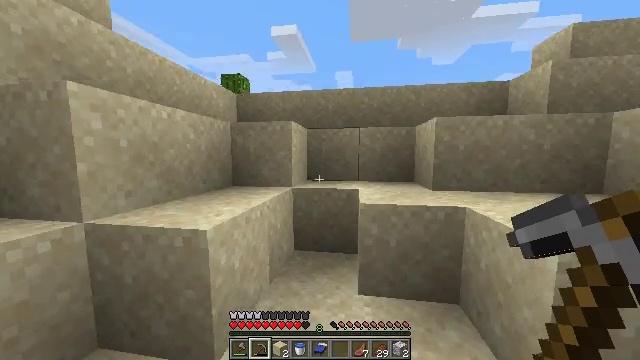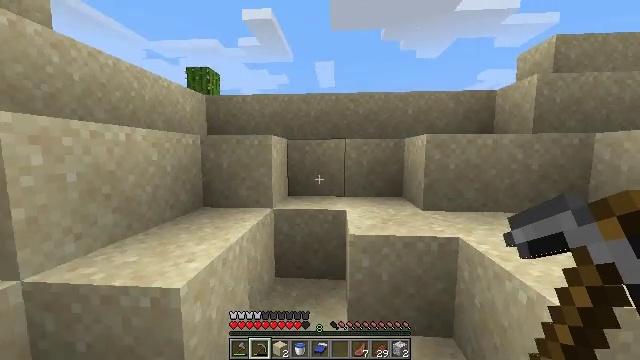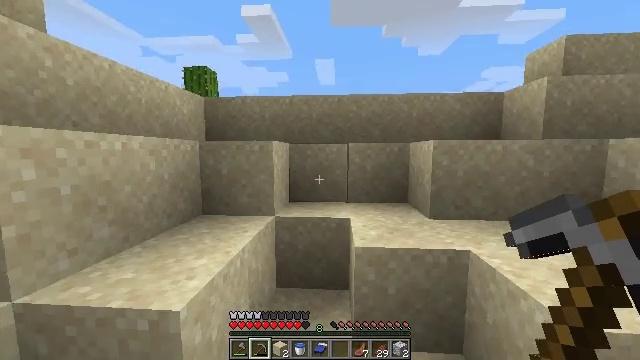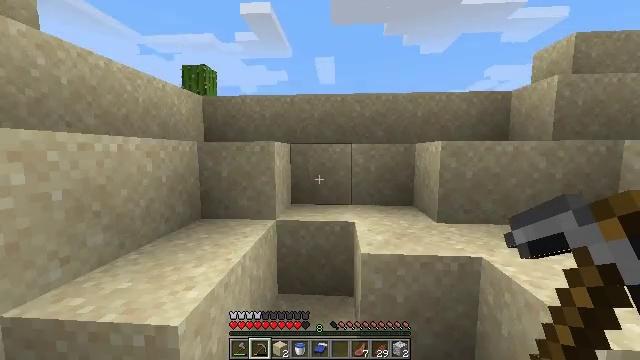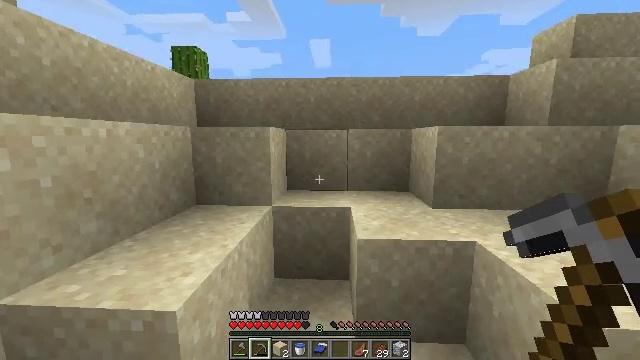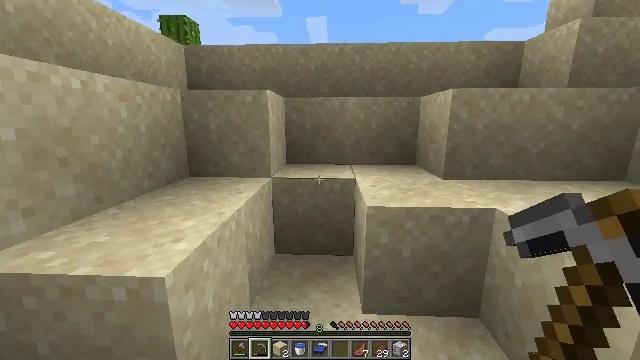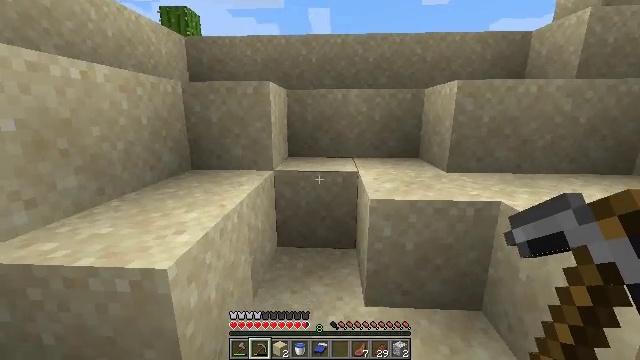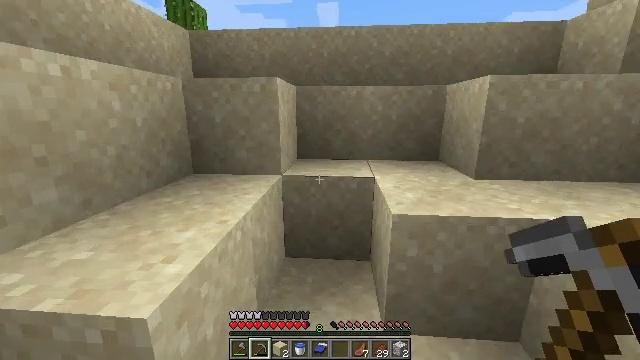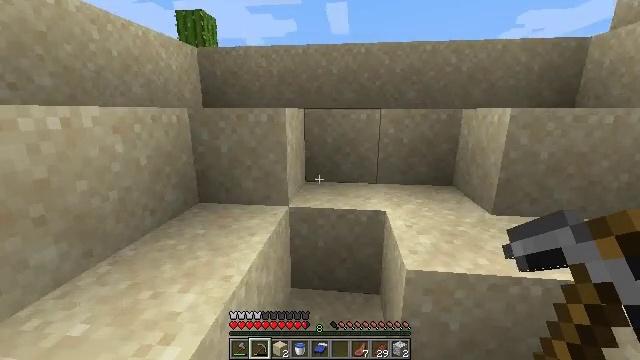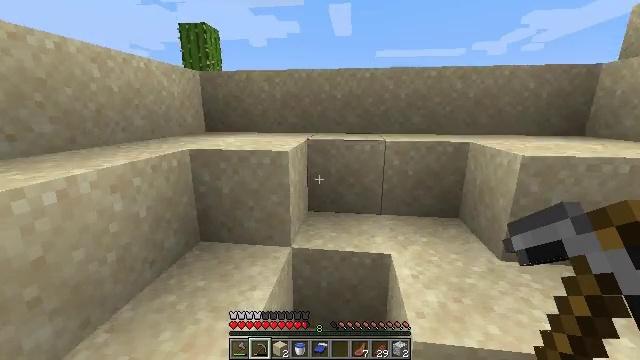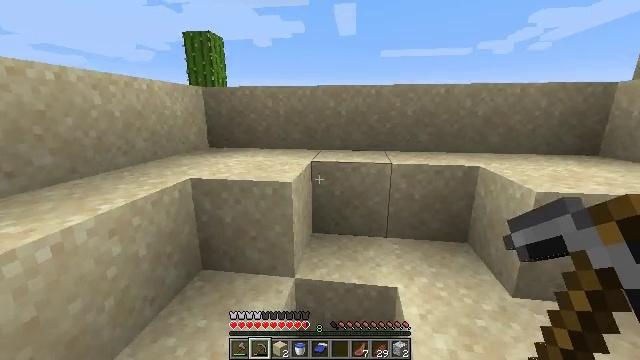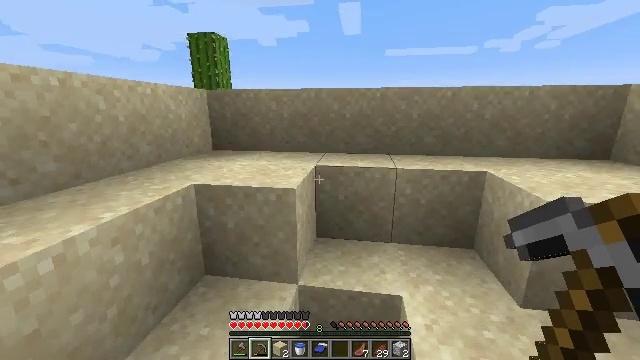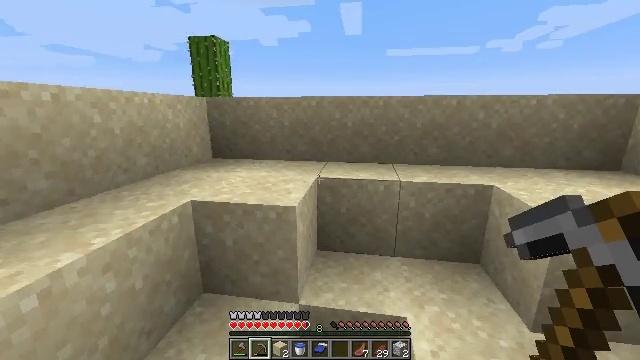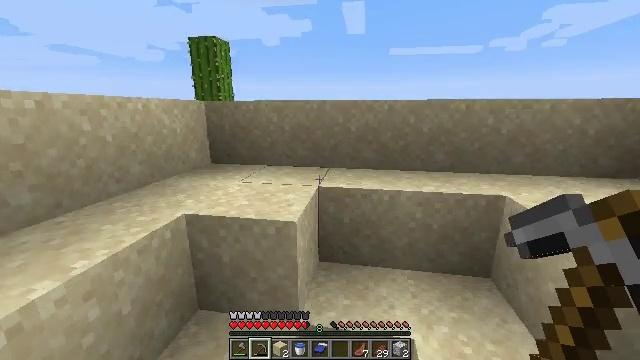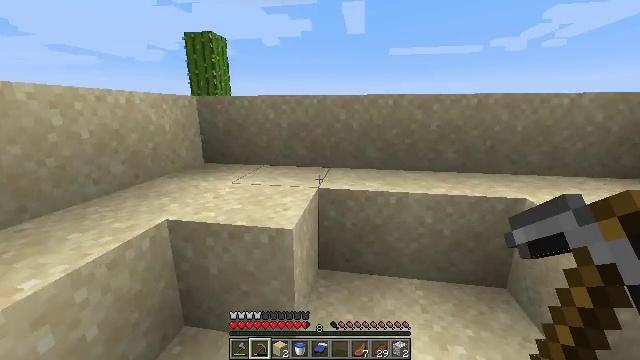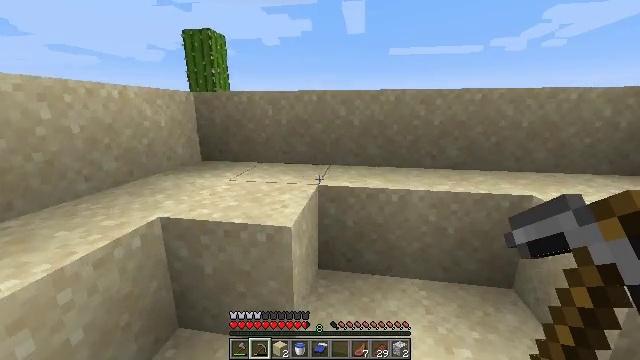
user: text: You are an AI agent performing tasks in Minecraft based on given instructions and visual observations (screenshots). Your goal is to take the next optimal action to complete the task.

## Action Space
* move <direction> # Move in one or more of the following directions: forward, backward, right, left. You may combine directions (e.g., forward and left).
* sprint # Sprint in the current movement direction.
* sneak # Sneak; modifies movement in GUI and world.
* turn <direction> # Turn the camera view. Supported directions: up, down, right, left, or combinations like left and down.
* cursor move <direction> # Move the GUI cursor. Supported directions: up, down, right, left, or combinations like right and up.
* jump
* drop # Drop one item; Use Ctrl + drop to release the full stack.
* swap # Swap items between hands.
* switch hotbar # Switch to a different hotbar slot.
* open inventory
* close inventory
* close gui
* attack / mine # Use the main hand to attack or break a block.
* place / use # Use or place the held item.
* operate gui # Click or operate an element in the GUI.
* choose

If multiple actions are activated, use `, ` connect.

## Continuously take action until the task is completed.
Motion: motion action
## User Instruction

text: Dig out the orange terracotta.
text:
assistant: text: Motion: move forward, turn right, jump
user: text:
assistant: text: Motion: move forward, jump
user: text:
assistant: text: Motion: move forward, jump
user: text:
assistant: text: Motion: move forward, turn right and down, jump
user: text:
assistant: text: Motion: move forward, turn down, jump
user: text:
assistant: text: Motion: move forward, turn down, jump
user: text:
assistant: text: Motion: move forward, turn left, jump
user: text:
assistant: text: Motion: move forward, turn left, jump
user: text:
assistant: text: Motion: move forward, jump
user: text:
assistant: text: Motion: move forward, jump
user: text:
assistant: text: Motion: move forward, jump
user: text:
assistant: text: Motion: move forward, jump
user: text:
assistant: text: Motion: move forward, jump
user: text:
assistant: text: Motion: move forward, jump
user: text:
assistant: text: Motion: move forward, jump
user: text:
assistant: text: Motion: move forward, jump
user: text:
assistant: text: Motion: move forward, jump
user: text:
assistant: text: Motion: move forward, jump
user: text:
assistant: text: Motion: move forward, jump
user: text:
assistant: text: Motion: move forward, jump
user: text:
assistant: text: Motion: move forward, jump
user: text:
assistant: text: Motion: move forward, jump
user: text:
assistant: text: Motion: move forward, jump
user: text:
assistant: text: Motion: move forward, jump
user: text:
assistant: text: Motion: move forward, jump
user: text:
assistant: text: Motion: move forward, jump
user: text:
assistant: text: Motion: move forward, jump
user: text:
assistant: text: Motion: move forward, jump
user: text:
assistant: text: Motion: move forward, jump
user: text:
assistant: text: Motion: move forward, sprint, jump